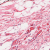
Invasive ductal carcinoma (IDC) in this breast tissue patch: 0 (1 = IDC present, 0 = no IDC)